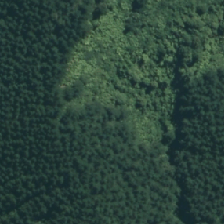
Land cover: broadleaved_indigenous_hardwood